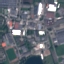
Land use / land cover class: Industrial